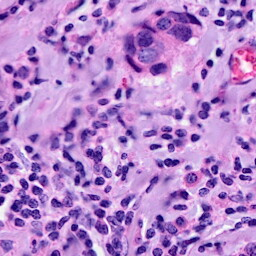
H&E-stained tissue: Breast